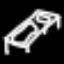
Label: bed